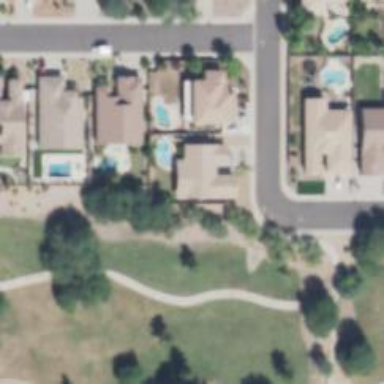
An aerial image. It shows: Outdoor inground swimming pool in leisure land.